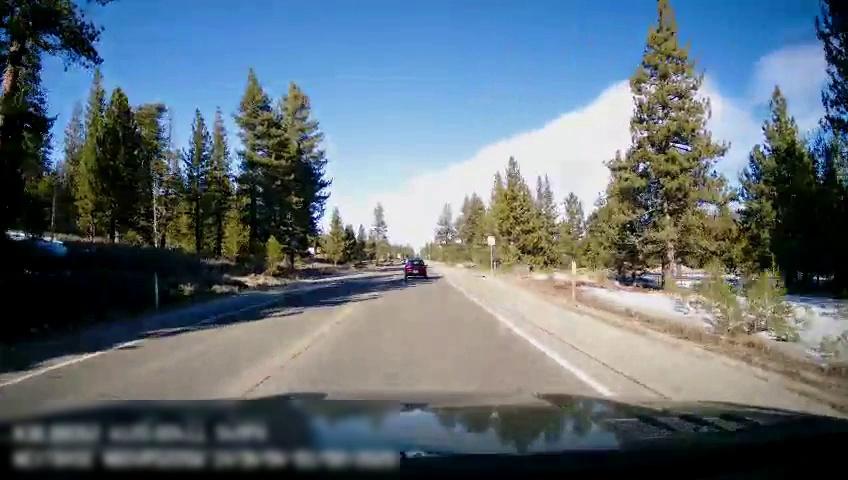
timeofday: Day
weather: Sunny
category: Drivable Space
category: Vehicles | Car
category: Lanes | Current Lane
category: Lanes | Current Lane
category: Lanes | Opposite Lane